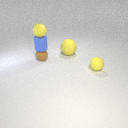
small yellow rubber sphere above small brown rubber sphere